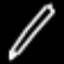
Label: pencil